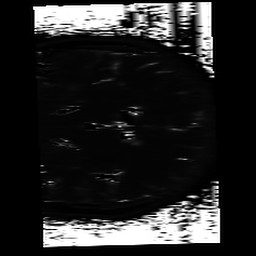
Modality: T2map
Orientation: coronal
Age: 22
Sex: male
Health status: ill